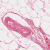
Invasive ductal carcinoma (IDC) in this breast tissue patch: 0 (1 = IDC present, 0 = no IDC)